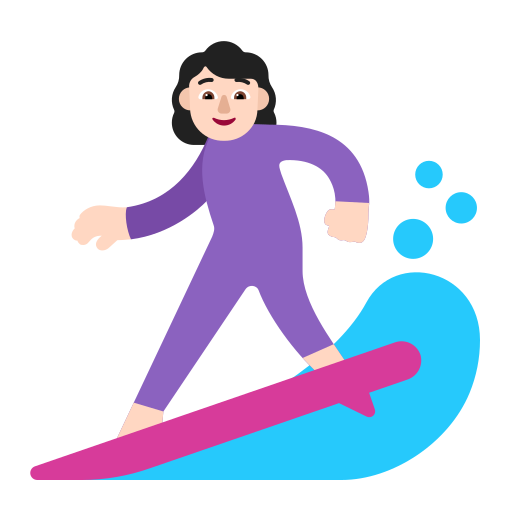
woman surfing flat light